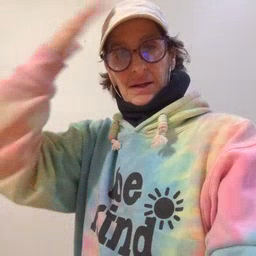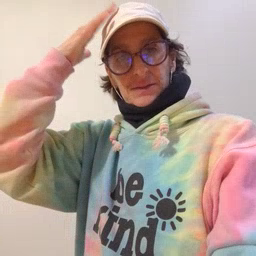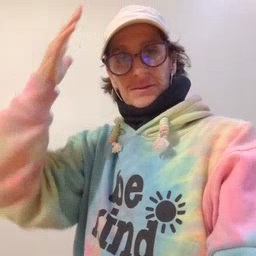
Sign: hat